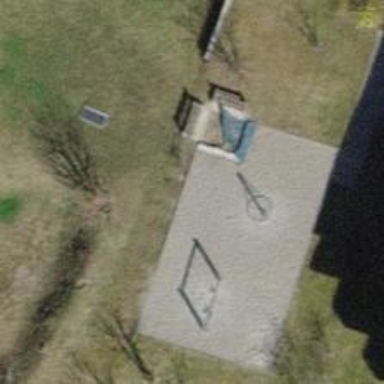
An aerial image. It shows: Sandpit at the playground.